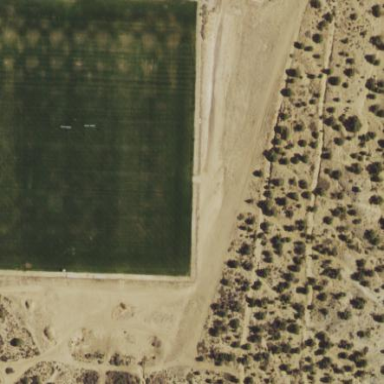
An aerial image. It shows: Soccer pitch for leisure land activities.